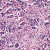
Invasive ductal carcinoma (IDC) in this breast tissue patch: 1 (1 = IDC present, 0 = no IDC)